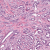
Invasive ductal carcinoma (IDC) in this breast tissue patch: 1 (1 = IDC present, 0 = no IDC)